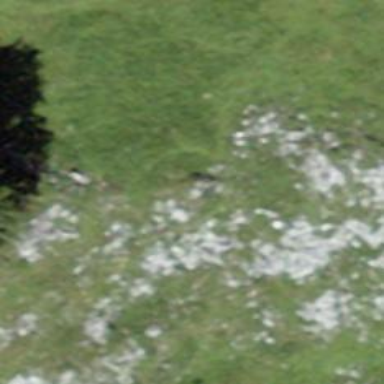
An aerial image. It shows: Natural cliff.